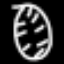
Label: clock